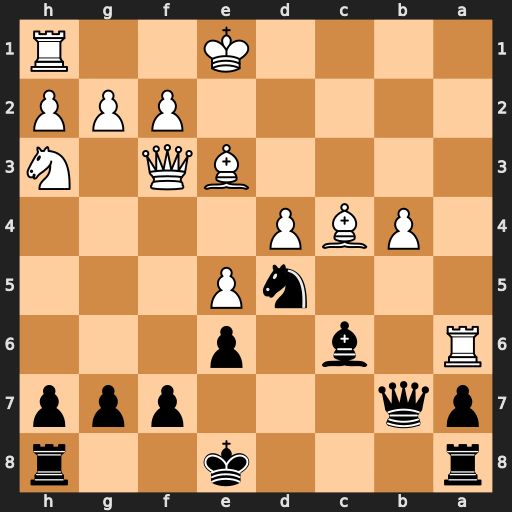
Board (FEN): r3k2r/pq3ppp/R1b1p3/3nP3/1PBP4/4BQ1N/5PPP/4K2R
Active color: b
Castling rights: Kkq
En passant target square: -
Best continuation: Qxb4+ Bd2 Qxc4 Rxc6 Qxc6